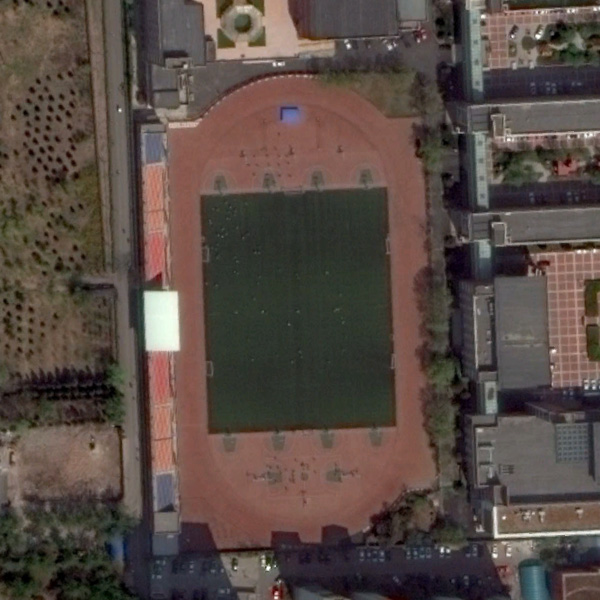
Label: Playground